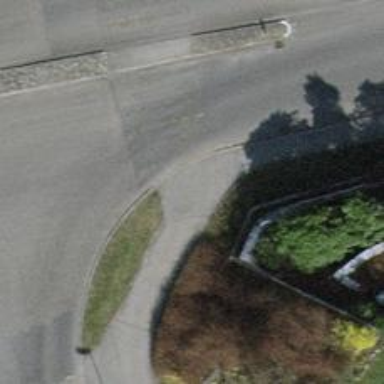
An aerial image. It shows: Kerb barrier.